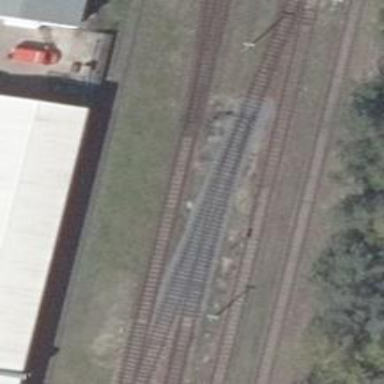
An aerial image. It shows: Railway switch.